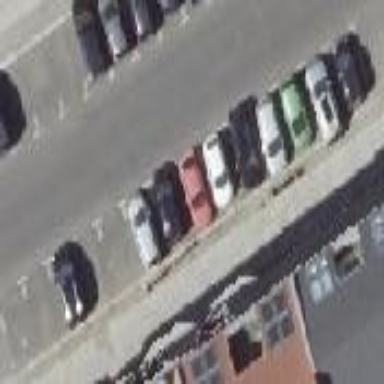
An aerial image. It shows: Street-side parking area.